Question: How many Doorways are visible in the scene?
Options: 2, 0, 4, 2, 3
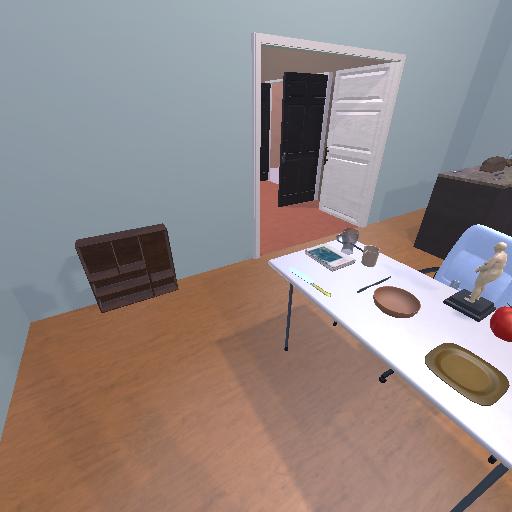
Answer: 2